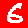
Digit: 6